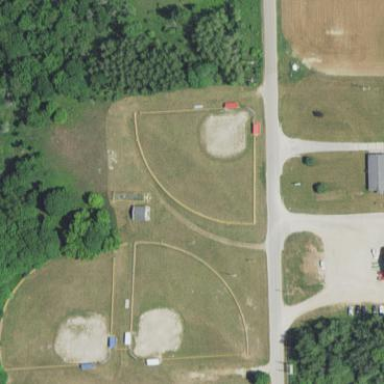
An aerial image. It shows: Baseball pitch for leisure land activities.